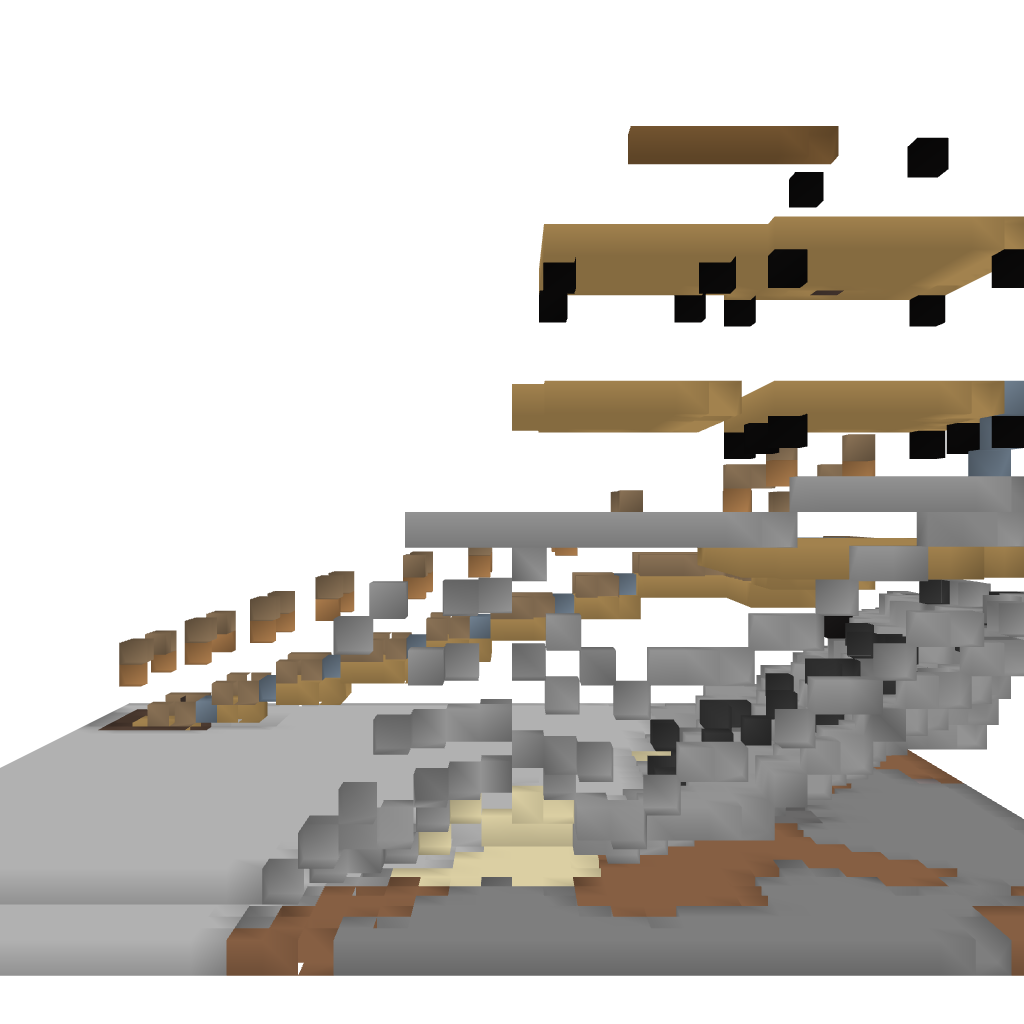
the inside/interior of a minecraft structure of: Mountainside Cottage